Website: apple
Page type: customer-info-address
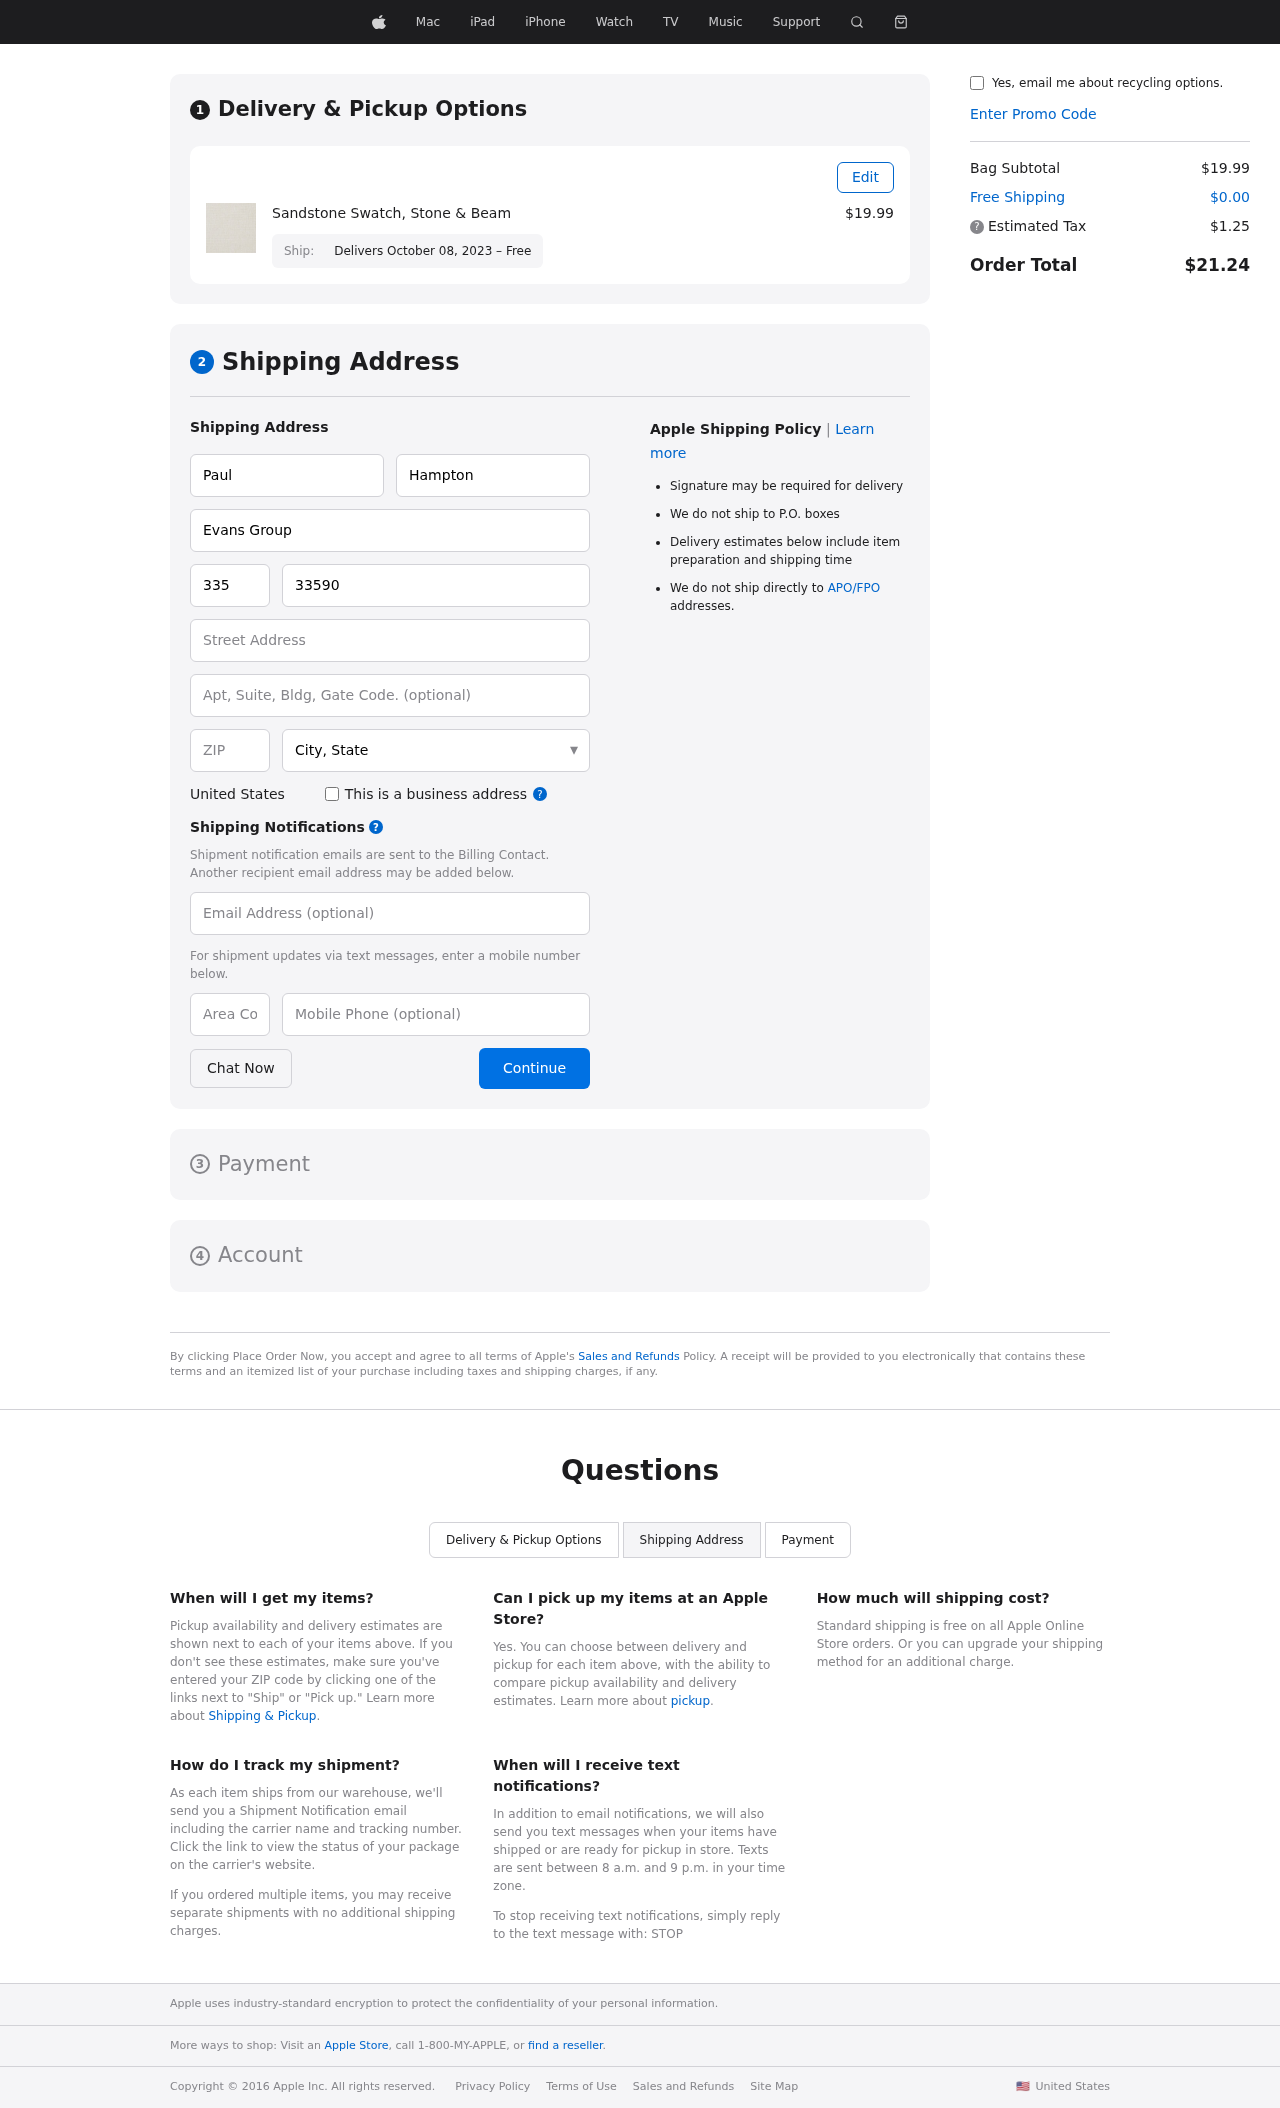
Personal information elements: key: PII_CITY_STATE
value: Casechester, NY
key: PII_COMPANY
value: Evans Group
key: PII_COUNTRY
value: United States
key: PII_EMAIL
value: phampton@yahoo.com
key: PII_FIRSTNAME
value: Paul
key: PII_LASTNAME
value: Hampton
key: PII_PHONE
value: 3359056509
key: PII_PHONE_AREA
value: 335
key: PII_POSTCODE
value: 38084
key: PII_STREET
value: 14394 Saunders Glens
Product elements: key: PRODUCT1_NAME
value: Sandstone Swatch, Stone & Beam
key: PRODUCT1_PRICE
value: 19.99
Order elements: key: ORDER_DELIVERY_DATE
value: Delivers October 08, 2023 – Free
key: ORDER_SUBTOTAL
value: $19.99
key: ORDER_SHIPPING_COST
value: $0.00
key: ORDER_TAX
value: $1.25
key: ORDER_TOTAL
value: $21.24